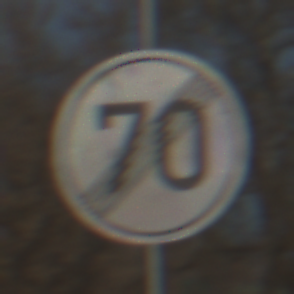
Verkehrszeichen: EndeGeschwindigkeit70
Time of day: MorningAfternoon
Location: Outdoor (Nature)
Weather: PartlyCloudy
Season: NotSpecified
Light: Natural